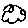
Label: cloud